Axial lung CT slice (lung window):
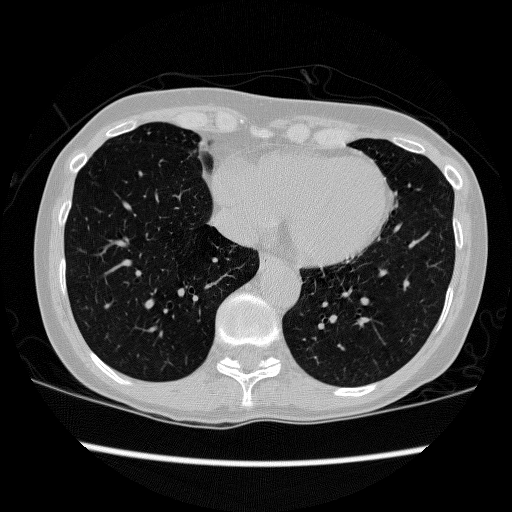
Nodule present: no